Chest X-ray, PA view. Patient: 57 years old, sex M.
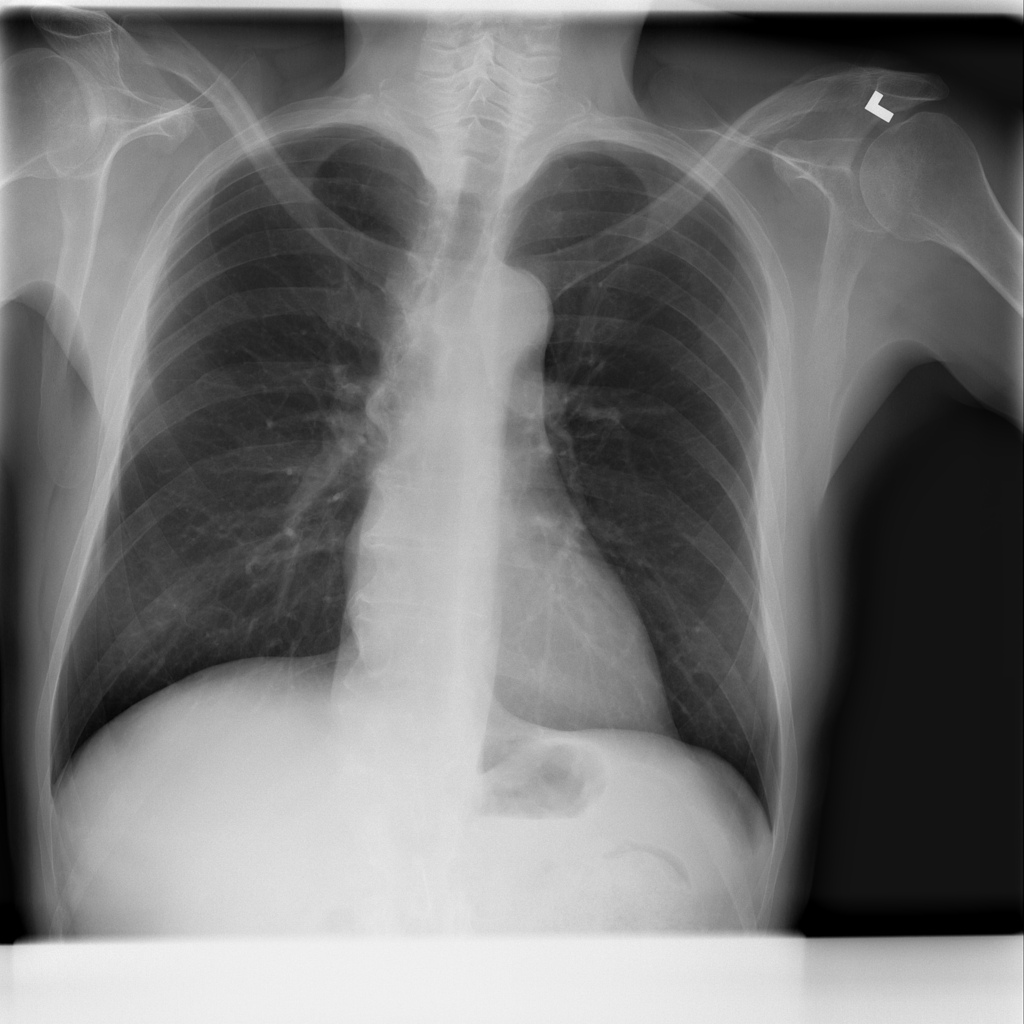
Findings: No Finding